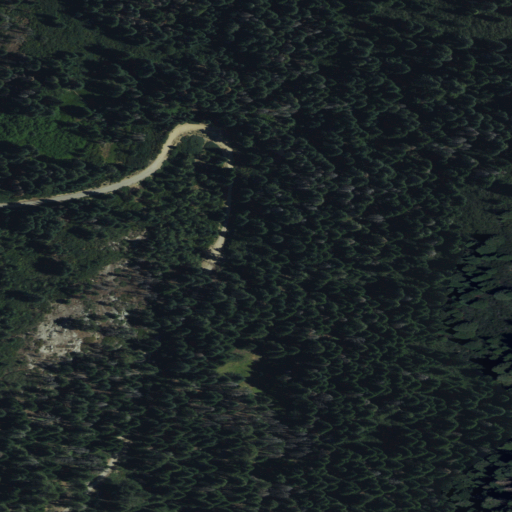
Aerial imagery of gap in California named Windy Gap containing grassland and evergreen forest